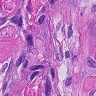
Metastatic tissue present: yes